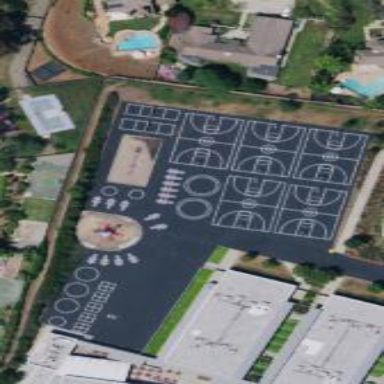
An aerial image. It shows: Paved basketball court on leisure land pitch.